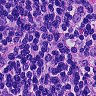
Metastatic tissue present: no